Field crop: tomato
Growth stage: 1
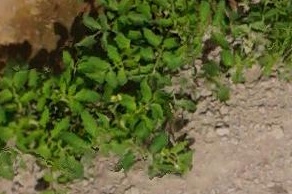
Species: tomato